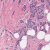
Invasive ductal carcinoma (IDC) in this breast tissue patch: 1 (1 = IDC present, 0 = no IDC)